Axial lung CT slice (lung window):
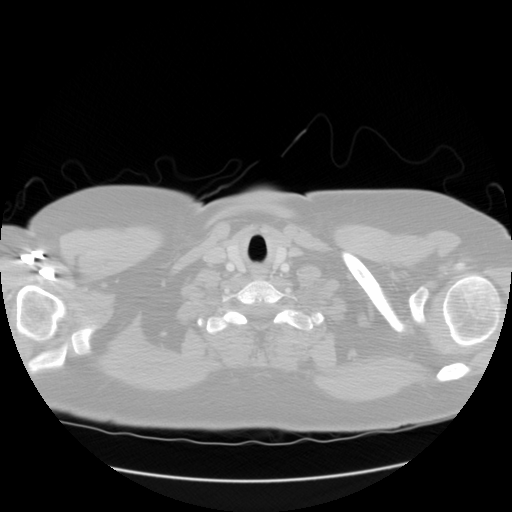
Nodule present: no